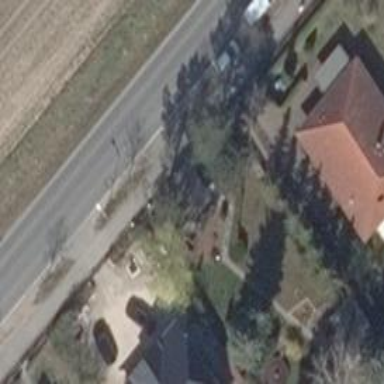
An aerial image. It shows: Driveway.